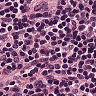
Metastatic tissue present: no